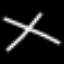
Label: The Eiffel Tower